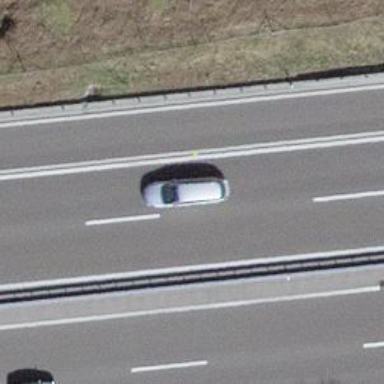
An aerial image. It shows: Asphalt motorway.